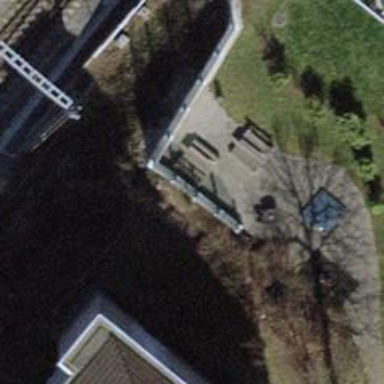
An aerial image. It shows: Picnic table located in leisure land area.